Aerial crown-view tile of a tropical tree (Barro Colorado Island, Panama), acquired 20250317:
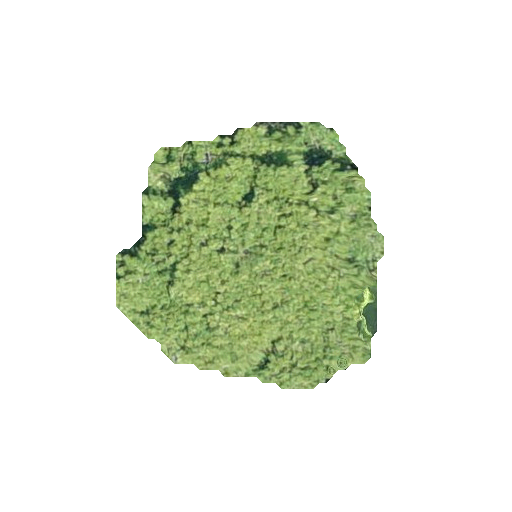
Species: Virola surinamensis
GBIF accepted scientific name: Virola surinamensis
Crown area: 81.631 m²